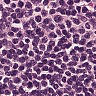
Metastatic tissue present: no